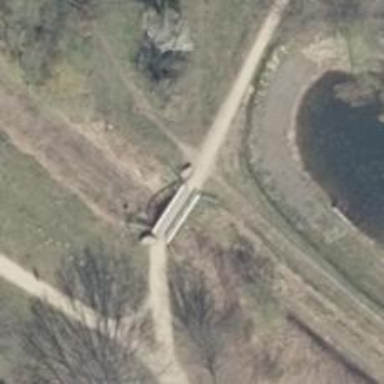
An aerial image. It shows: Footway bridge.